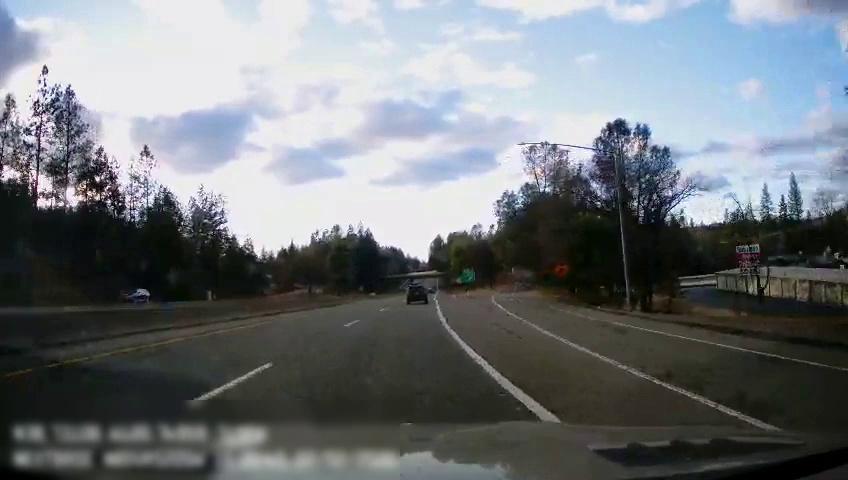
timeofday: Day
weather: Sunny
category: Drivable Space
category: Drivable Space
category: Drivable Space
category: Vehicles | SUV
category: Vehicles | SUV
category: Lanes | Opposite Lane
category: Lanes | Alternate Lane
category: Lanes | Current Lane
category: Lanes | Alternate Lane
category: Lanes | Alternate Lane
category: Lanes | Alternate Lane
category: Traffic | Signs
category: Traffic | Signs